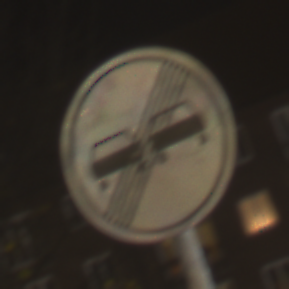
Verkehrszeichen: EndeUeberholverbot
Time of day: Night
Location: Outdoor (Urban)
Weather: Clear
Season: NotSpecified
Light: Artificial